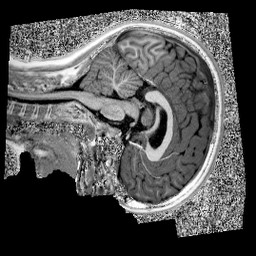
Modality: UNIT1
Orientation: sagittal
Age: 12
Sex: female
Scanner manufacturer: siemens
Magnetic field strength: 3 T
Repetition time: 4 s
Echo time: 0.00303 s